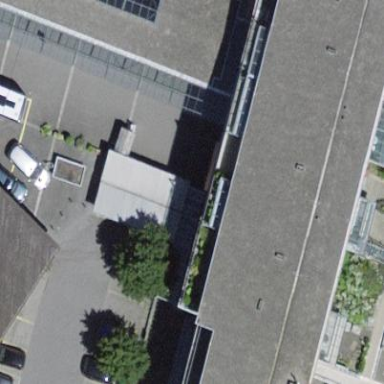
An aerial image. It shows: Building part with flat roof.